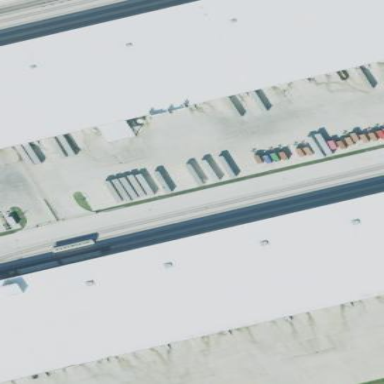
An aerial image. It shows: Warehouse building.